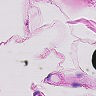
Metastatic tissue present: no